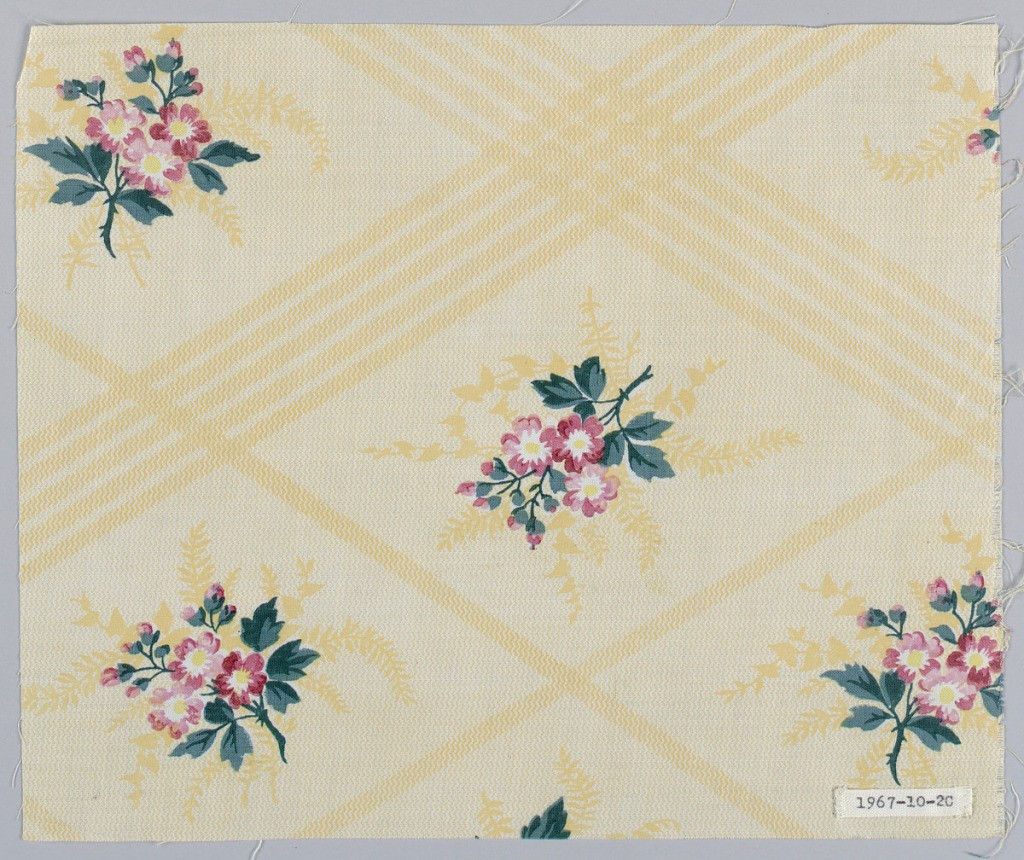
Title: Textile
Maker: Schwartz-Huguenin
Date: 1851–63
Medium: cotton Technique: printed by engraved roller and/or block printed on plain weave; glazed
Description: Three pieces, same design, different colors. A) Ground printed, probably by "molette," in two shades of grey in minute zig-zags; darker shade forming trellis pattern. Small flower clusters in rose with green foliage and shadowy grey foliage, printed within trellis, probably by block. B) Same design but ground slightly blue-grey. C) Same design but ground in yellow. Glazed.